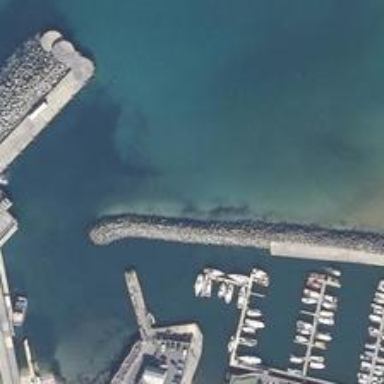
Some boats are in a port near a piece of blue ocean .